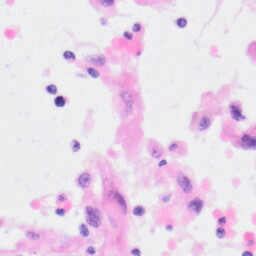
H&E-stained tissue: Kidney